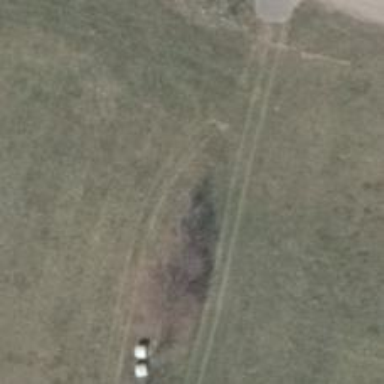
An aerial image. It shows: Grassy path.